Question: 'pip' is not working. Whenever I try to install a package, the command line stops working but doesn't show any error. I tried pressing CTRL+Z but this also didn't show a response. Below is screenshot:

P.S. 'pip' command shows the list of commands and general options.
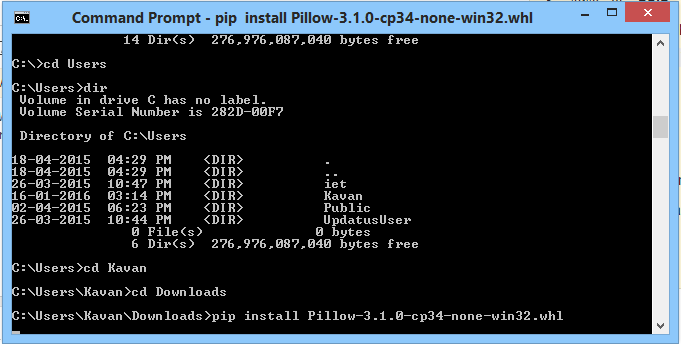
Answer: Got the solution. By disabling the AVAST shields I am able to install packages by pip. @Mike Muller @Vahid Msm